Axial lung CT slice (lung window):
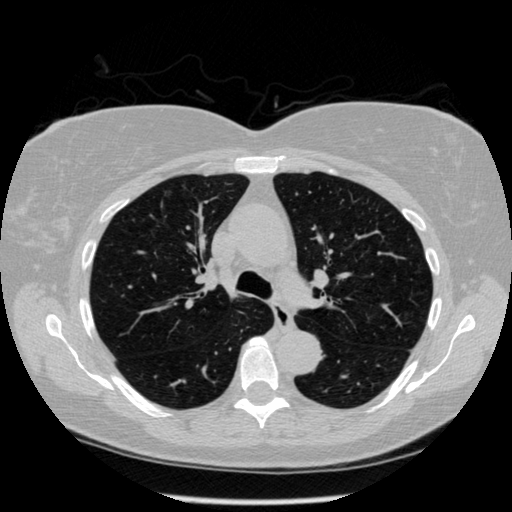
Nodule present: yes
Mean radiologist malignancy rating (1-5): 2